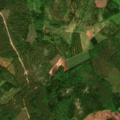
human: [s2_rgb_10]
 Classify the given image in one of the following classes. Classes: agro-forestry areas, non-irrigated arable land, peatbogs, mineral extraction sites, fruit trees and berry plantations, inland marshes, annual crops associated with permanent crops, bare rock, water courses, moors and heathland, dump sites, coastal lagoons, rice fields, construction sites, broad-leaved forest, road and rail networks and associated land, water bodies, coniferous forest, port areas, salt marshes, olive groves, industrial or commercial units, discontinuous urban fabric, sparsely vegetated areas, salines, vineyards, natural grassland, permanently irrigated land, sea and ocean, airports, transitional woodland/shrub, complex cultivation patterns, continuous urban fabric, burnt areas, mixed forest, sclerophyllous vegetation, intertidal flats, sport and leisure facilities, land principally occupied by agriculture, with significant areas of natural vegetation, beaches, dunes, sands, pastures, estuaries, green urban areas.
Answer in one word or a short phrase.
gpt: land principally occupied by agriculture, with significant areas of natural vegetation, coniferous forest, mixed forest, transitional woodland/shrub